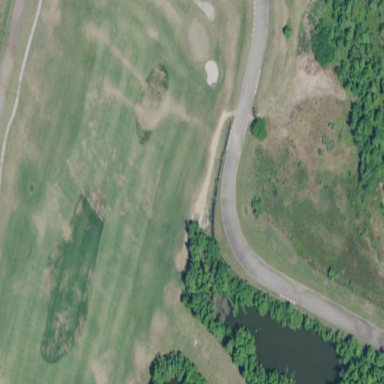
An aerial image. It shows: Golf fairway in the image.